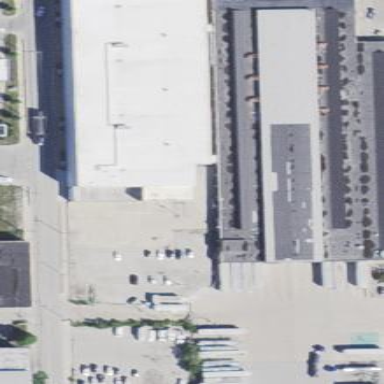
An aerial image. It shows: Industrial building being used for industrial purposes.